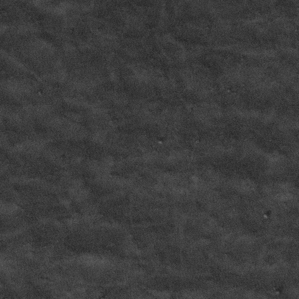
Label: frost